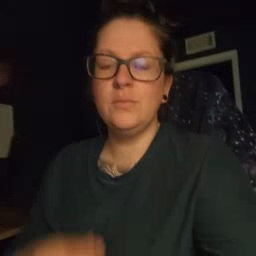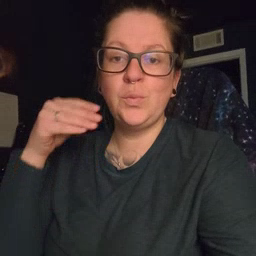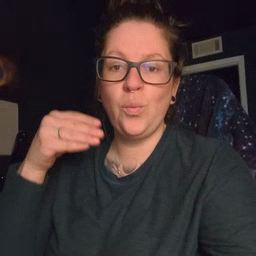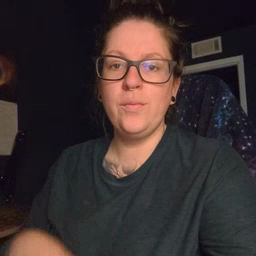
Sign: store